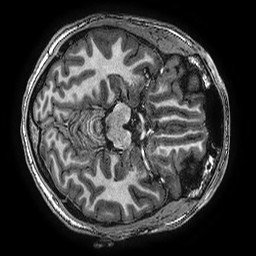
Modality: T1w
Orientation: axial
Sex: male
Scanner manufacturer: ge
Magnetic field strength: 3 T
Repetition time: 0.00766 s
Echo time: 0.003476 s